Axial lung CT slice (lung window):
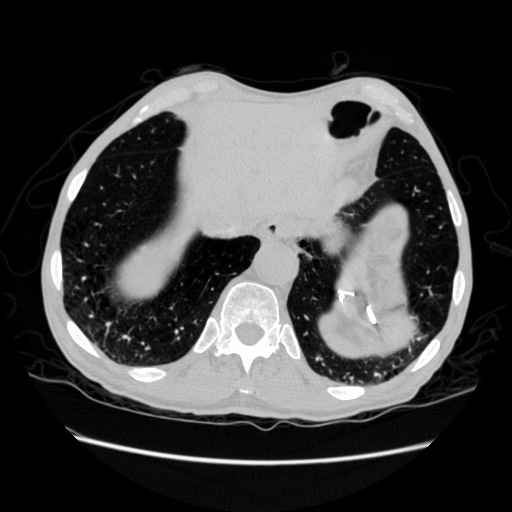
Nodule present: no